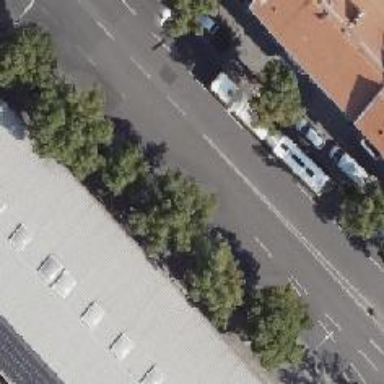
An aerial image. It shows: Broadleaved deciduous tree in parking area.